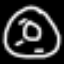
Label: donut